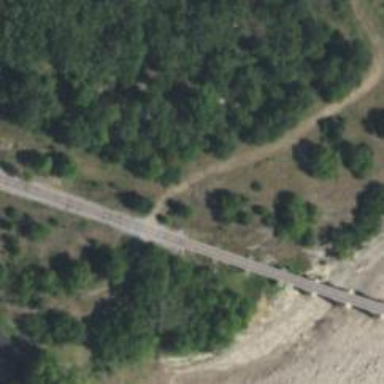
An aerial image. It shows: Railway bridge over spur service line.